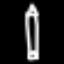
Label: pencil